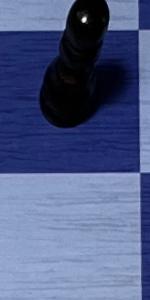
Label: Empty